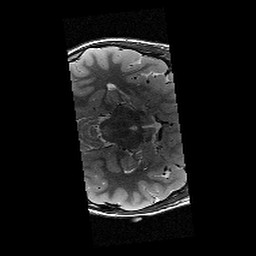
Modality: T2w
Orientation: axial
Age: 12
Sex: male
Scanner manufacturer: siemens
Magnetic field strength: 3 T
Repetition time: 9.23 s
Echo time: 0.067 s